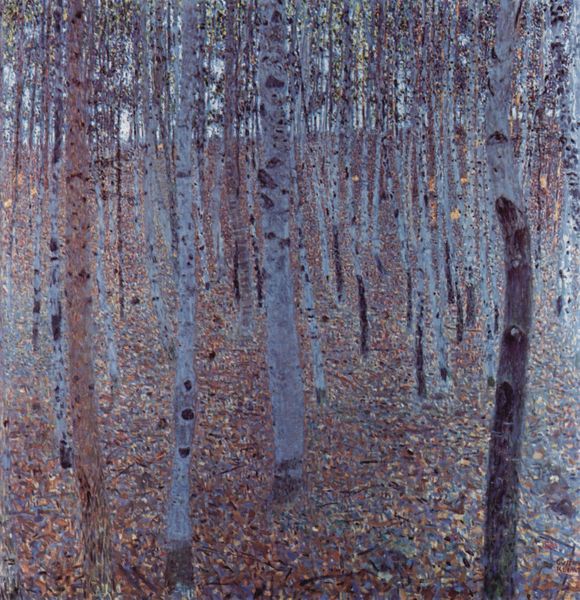
Titel: Buchenhain
Künstler: Gustav Klimt
Standort: Dresden
Institution: Gemäldegalerie Neue Meister
Schlagwörter: baum, blau, blätter, dunkel, gemälde, himmel, laub, schatten, weiß, baumstämme, bäume, gelb, impressionismus, landschaft, äste, ausschnitt, braun, grau, hintergrund, holz, licht, orange, schwarz, rot, malerei, muster, symbolismus, bild, öl, birke, birken, dämmerung, horizont, natur, stamm, boden, gold, wald, perspektive, pointilismus, russland, abstrakt, farbe, lila, violett, kahl, herbst, weis, winter, ölgemälde, stämme, empty, jugendstil, stimmung, klimt, menschenleer, abstraktion, geheimnisvoll, foto, punkte, hell dunkel, eng, stangen, viele, stöcke, viel, flecken, buchen, unterholz, moor, birkenwald, geäst, waldboden, dickicht, rinde, gehölz, plantage, fleckig, youth, okker, quadratisch, russisch, tristess, vertikal, baume, gleich, ähnlich, rapport, birkenrinde, gustav klimt, black, gustav, birkenwäldchen, heerbst, poitnilismus, busy, bilken, walr, solitary, bäume trist, trapped